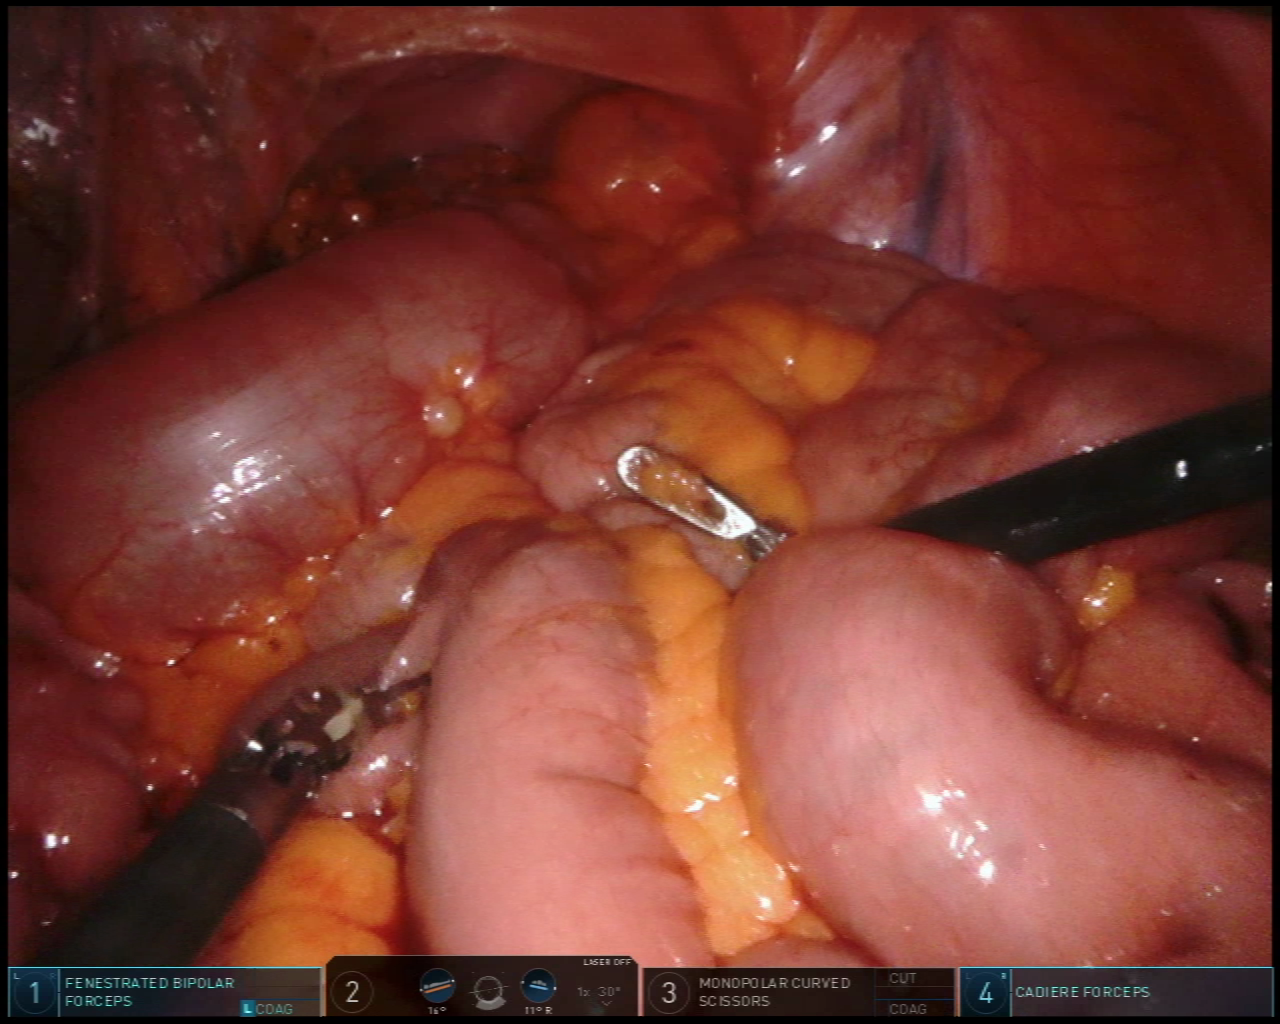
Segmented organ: colon
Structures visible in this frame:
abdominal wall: yes
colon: yes
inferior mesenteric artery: no
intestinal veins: no
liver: no
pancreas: no
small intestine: yes
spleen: no
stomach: no
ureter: no
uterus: no
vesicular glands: no